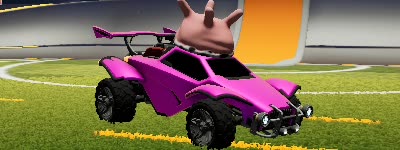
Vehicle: octane